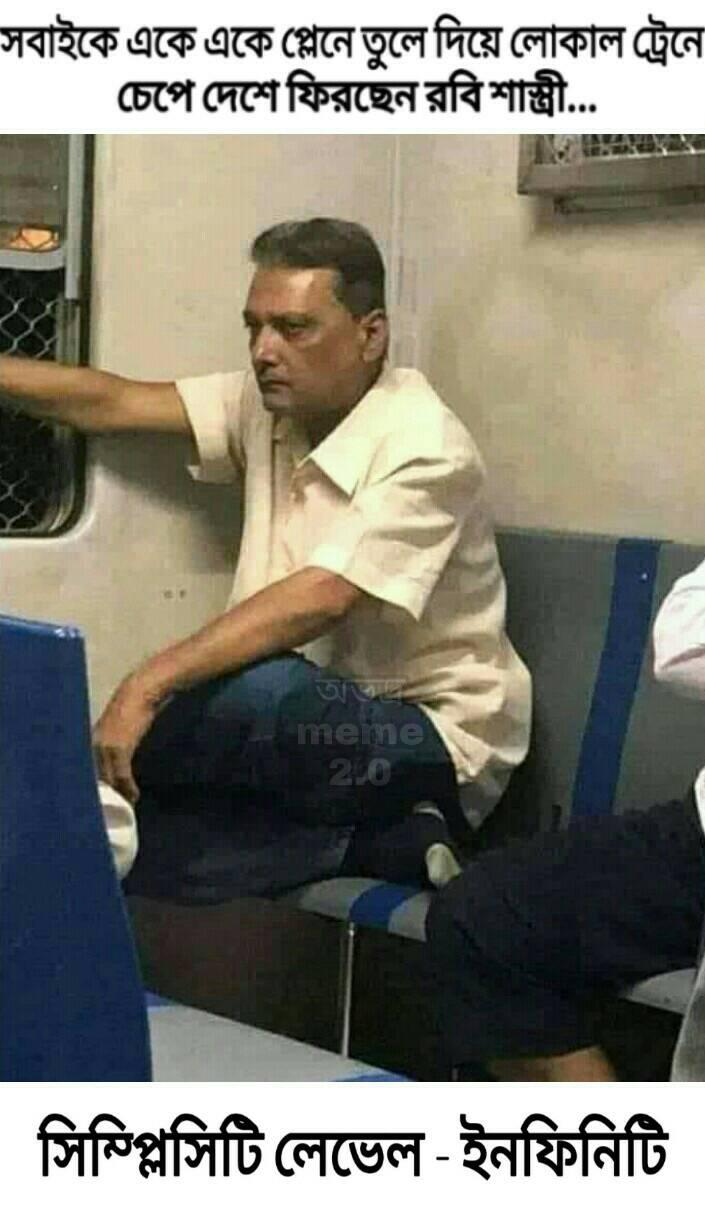
Caption: সবাইকে একে একে প্লেনে তুলে দিয়ে লোকাল ট্রেনে চেপে দেশে ফিরছেন রবি শাস্ত্রী...   সিমপ্লিসিটি লেভেল - ইনফিনিটি
Label: non-hate